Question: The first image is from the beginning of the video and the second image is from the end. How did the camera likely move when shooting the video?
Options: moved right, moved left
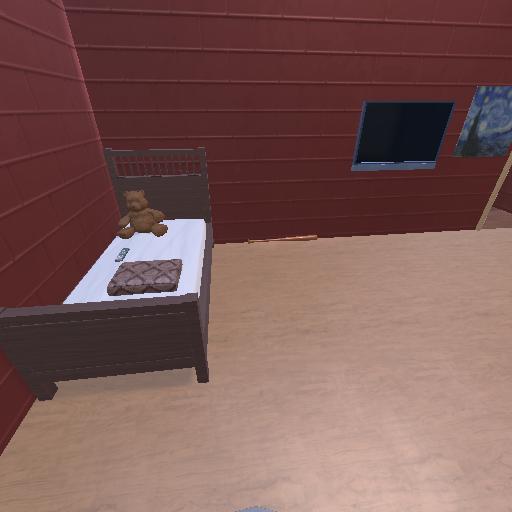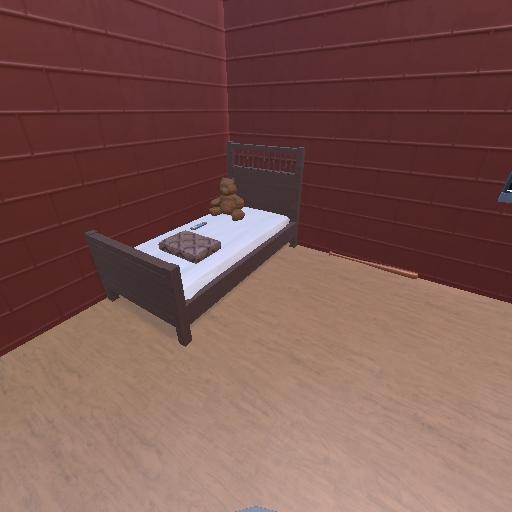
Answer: moved right